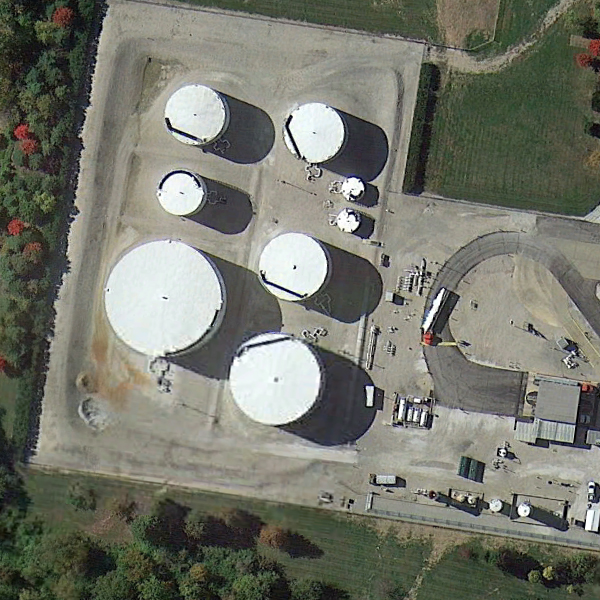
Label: StorageTanks